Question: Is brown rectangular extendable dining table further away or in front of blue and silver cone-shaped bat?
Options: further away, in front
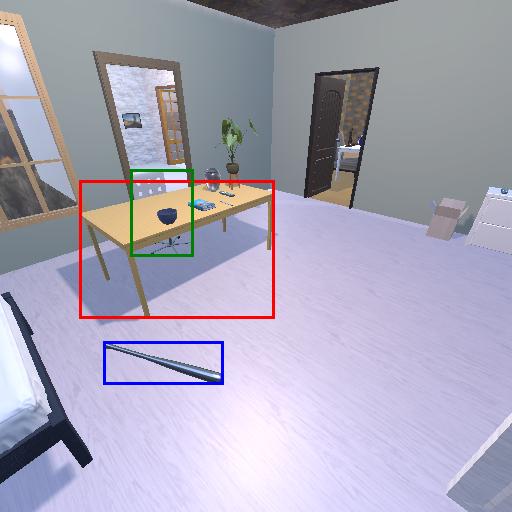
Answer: further away